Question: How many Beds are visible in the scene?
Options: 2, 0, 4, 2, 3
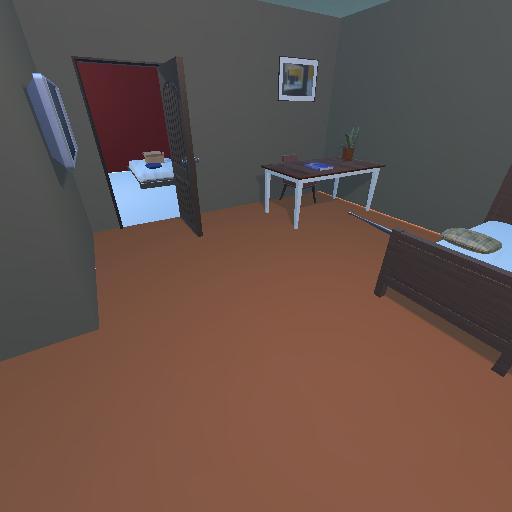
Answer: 2